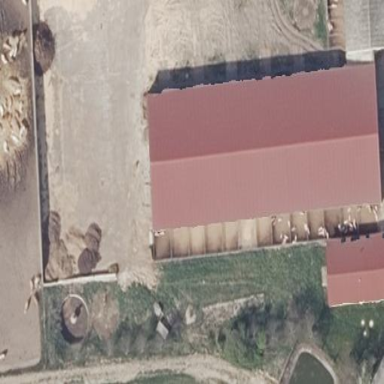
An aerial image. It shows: Red gabled farm auxiliary building with its roof oriented along.